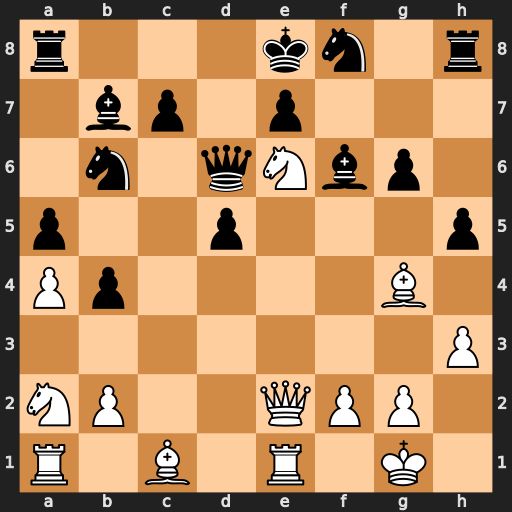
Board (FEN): r3kn1r/1bp1p3/1n1qNbp1/p2p3p/Pp4B1/7P/NP2QPP1/R1B1R1K1
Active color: w
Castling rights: kq
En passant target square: -
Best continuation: Bf4 Qxf4 Nxf4